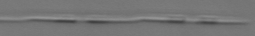
Label: Pseudo-nitzschia